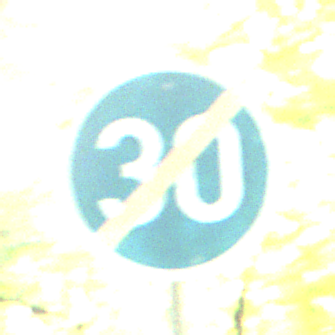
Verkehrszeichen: EndeMindestgeschwindigkeit
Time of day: MorningAfternoon
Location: Outdoor (RoadRail)
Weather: Clear
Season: NotSpecified
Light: Natural